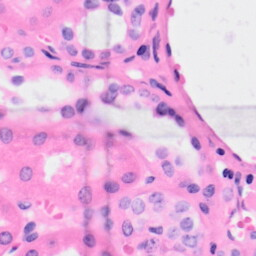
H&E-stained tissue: Kidney